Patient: sex M, age 47
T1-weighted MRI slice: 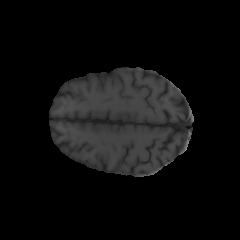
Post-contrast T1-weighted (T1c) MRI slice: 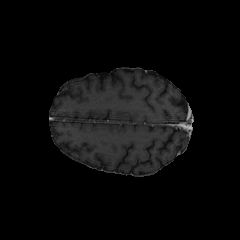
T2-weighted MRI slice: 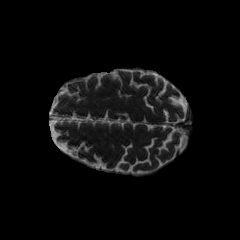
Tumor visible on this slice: no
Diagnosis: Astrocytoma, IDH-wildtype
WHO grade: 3